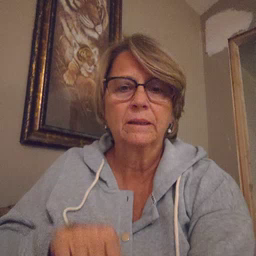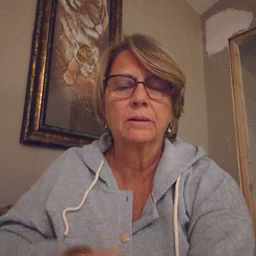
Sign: bee